Question: I've created a small mobile interface inside my MVC app that basicly needs to submit a number selected from a select list to the server.
'''
@{
ViewBag.Title = "Freezer Status";
}
<div style="width: 210px">
<div>
<select style="width: 160px">
<option value="1">1</option>
<option value="2">2</option>
<option value="3">3</option>
<option value="4">4</option>
<option value="5">5</option>
<option value="6">6</option>
<option value="7">7</option>
<option value="8">8</option>
<option value="9">9</option>
<option value="10">10</option>
</select>
</div>
<div>
<input type="submit" id="submit" value="Save" style="width: 200px" />
</div>
</div>
<div id="result">
</div>
<script type="text/javascript">
$("select").change(function () {
$("select option:selected").each(function () {
$.ajax({
data: {
fridgeNo: $(this).val()
},
type: 'GET',
url: '@Url.Action("GetLastSubmitAction", "BlastFreezer")',
cache: false,
success: function (html) {
$("#submit").attr('value', html.Value);
$("#submit").prev().html(html.Text);
}
});
});
}).change();
$("#submit").click(function () {
$.ajax({
data: {
fridgeNo: $(this).val()
},
type: 'GET',
url: '@Url.Action("ClockFridgeTime", "BlastFreezer")',
cache: false,
success: function (html) {
$("#submit").attr('value', html.Value);
$("#submit").html(html.Text);
$("#result").html("Saved!");
}
});
});
</script>
'''
When I developed it, i tested the interface using an agent switched add-on for chrome, and it seemed to work fine.
> Mozilla/4.0 (compatible; MSIE 7.0; Windows Phone OS 7.0; Trident/3.1;
IEMobile/7.0; Nokia;N70)
But its not working on the device that needs to make use of the interface. All that i can tell you (been trying to snoop around on the device for a specific IE version to no avail) is that its windows mobile and some form of Mobile of pocket IE.

The save button text should be determined based on text sent back from the server. And then i need to be able to just do a simple submit/ajax call.
My best guess is that Mobile IE is as temperamental as its big brother, and JQuery mobile doesn't work on it. If that's the case, how else would I do any calls to the server without posting?
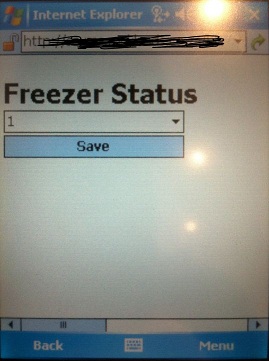
Answer: This is just a partial answer for now. (I'll update and mark it as resolved once i have it figured out :P)
I ended up taking JQuery mobile out. And my view now looks something like this. the on Change event still isn't firing on IE Mobile (but it works when i run it in chrome under a different agent), the form submits the fridgeNo at least...
'''
@{
ViewBag.Title = "Freezer Status";
}
@using (Html.BeginForm("ClockFridgeTime", "BlastFreezer", FormMethod.Get, new { name = "UpdateForm" }))
{
<div style="width: 210px">
<div>
@Html.DropDownList("fridgeNo", (List<SelectListItem>)ViewBag.Options, new { onChange = "PostForm(this, '/Index')", Style = "width:160px; height 80px;" })
</div>
<br />
<div>
<input type="submit" id="submit" value="@ViewBag.FridgeStatus" style="width: 200px; height:80px" />
</div>
</div>
}
<script type="text/javascript">
function PostForm(btnClicked, newLocation) {
var $form = $(btnClicked).parents('UpdateForm');
$.ajax({
type: "GET",
url: document.UpdateForm.action.replace('/ClockFridgeTime', newLocation.toString()) + "?fridgeNo=" + document.getElementById('fridgeNo').value,
success: function (response) {
document.body.innerHTML = response;
}
});
return false;
}
</script>
'''